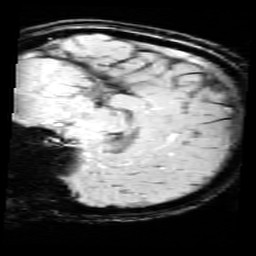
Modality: SWI
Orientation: sagittal
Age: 9
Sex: female
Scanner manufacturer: siemens
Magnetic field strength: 3 T
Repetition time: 0.027 s
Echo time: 0.02 s